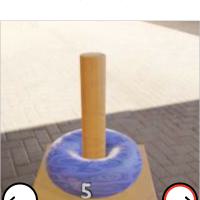
Task: sum
Answer: 5